Interaction volume radius: 10 \u00c5
Interaction volume height: 10 \u00c5
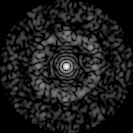
Disorder parameter: 0.7704